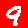
Digit: 9